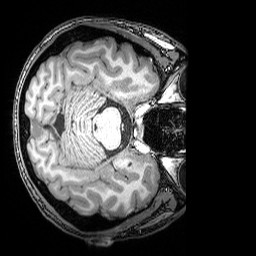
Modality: T1w
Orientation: axial
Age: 27
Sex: male
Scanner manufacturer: siemens
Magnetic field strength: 3 T
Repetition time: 2.53 s
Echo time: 0.00388 s